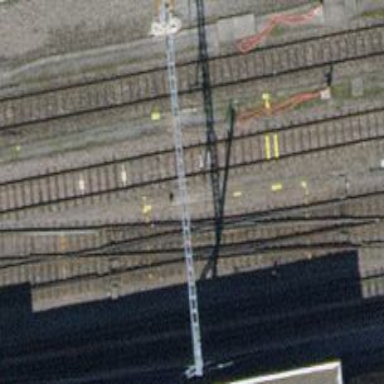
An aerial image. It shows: Single-track electrified railway with contact line.